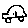
Label: car